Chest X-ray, AP view. Patient: 48 years old, sex M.
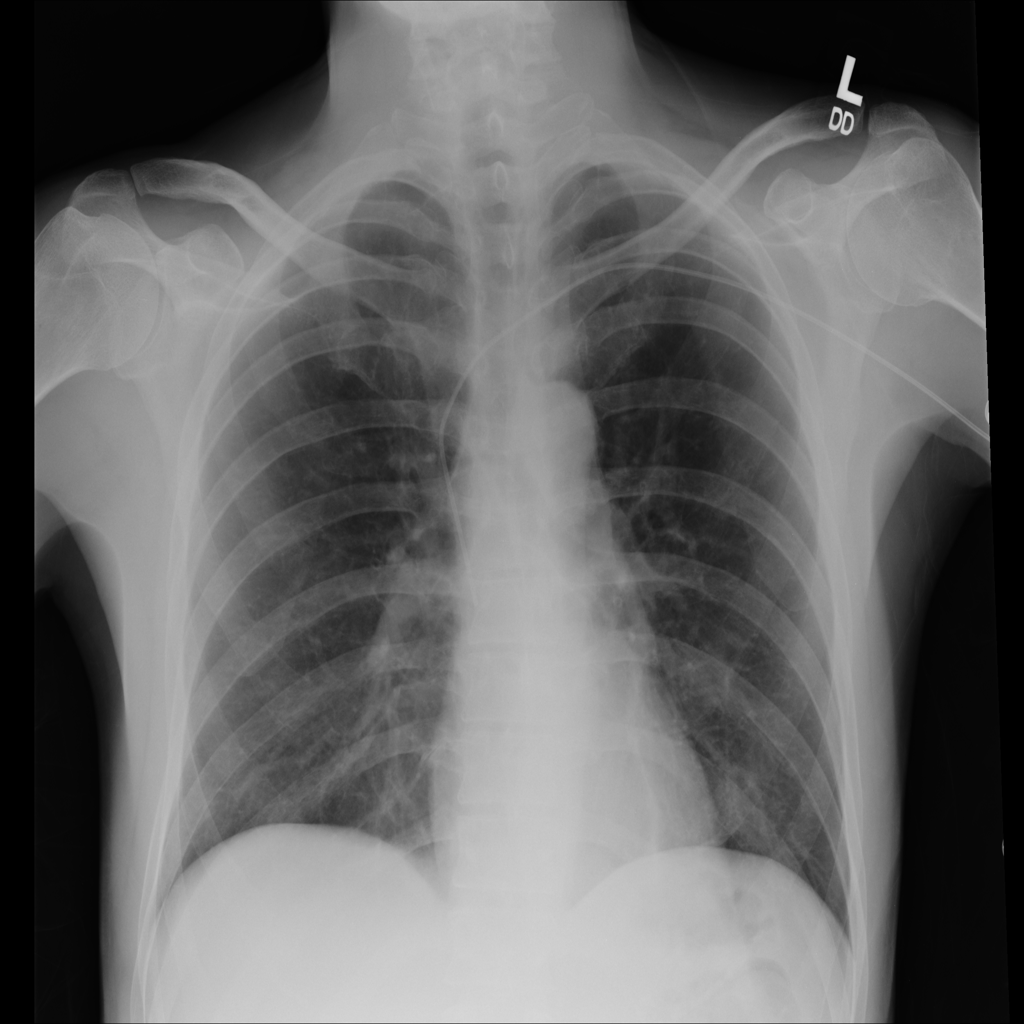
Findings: No Finding